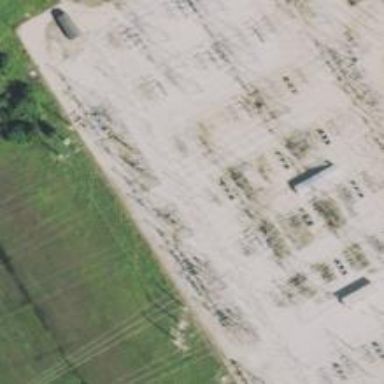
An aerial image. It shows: Switch for power supply.